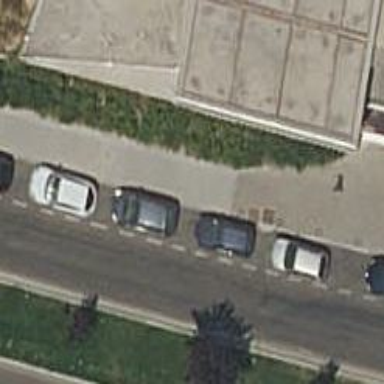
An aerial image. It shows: Sidewalk along the footway.